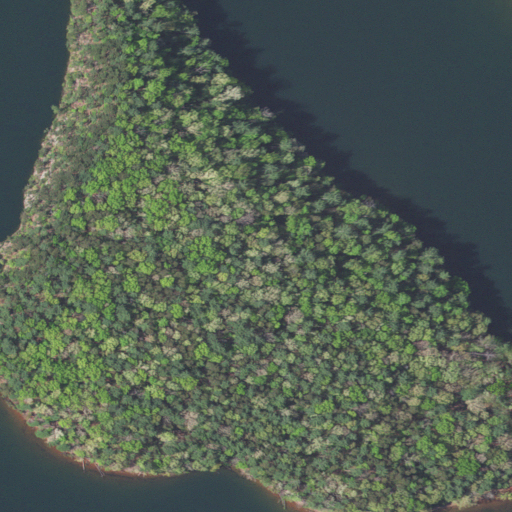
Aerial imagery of island in Virginia named Turkey Island containing open water, mixed forest, evergreen forest, grassland, and deciduous forest